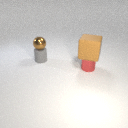
small red metal cylinder below large brown rubber cube